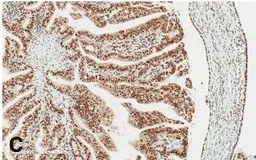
Microscopic examination (hematoxylin and eosin-stained slides). C; Strong nuclear reaction with MSH2 immunomarker (original magnification, x98).
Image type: pathology (h&e)